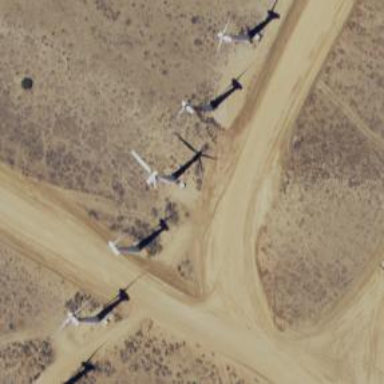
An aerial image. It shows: Wind power generator with wind turbines.